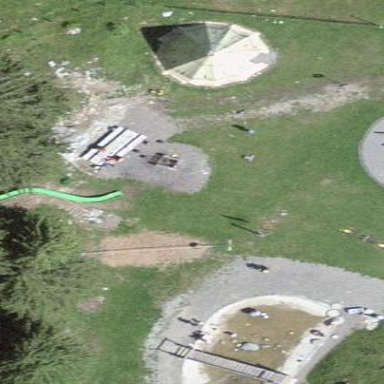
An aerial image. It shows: Picnic site for tourists.